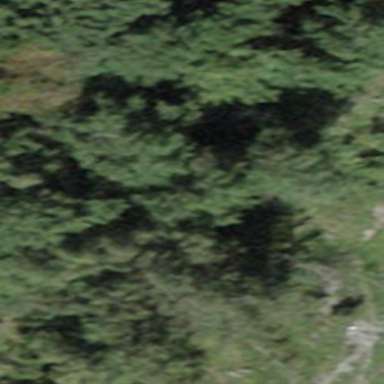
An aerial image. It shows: Forest area.